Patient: sex M, age 64
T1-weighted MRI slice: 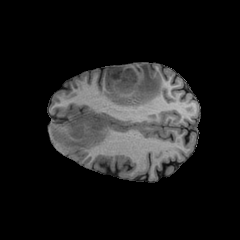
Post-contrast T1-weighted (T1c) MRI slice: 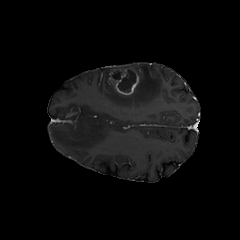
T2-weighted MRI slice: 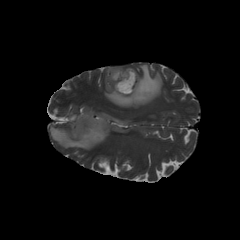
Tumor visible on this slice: yes
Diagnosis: Glioblastoma, IDH-wildtype
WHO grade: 4